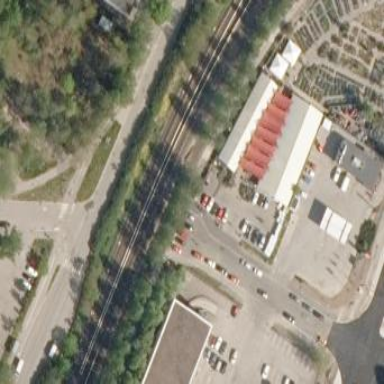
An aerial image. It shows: Garden center.